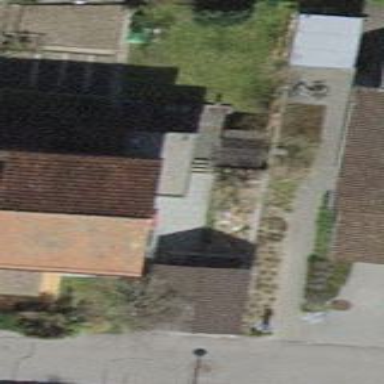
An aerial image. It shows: Building with tiled roof.